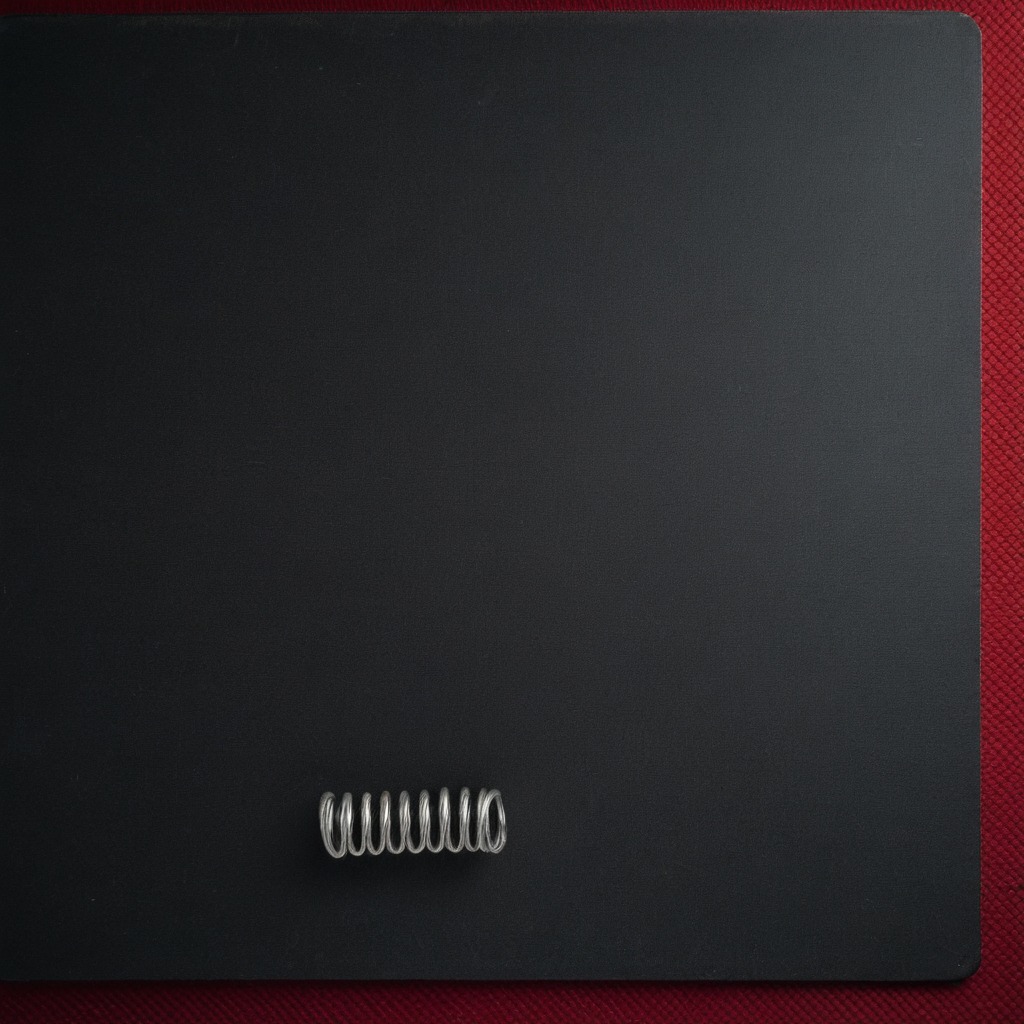
A coiled metal spring is lying on the clean granite tabletop inside a workshop at night dim ambient light soft shadows worn but beneath the mat